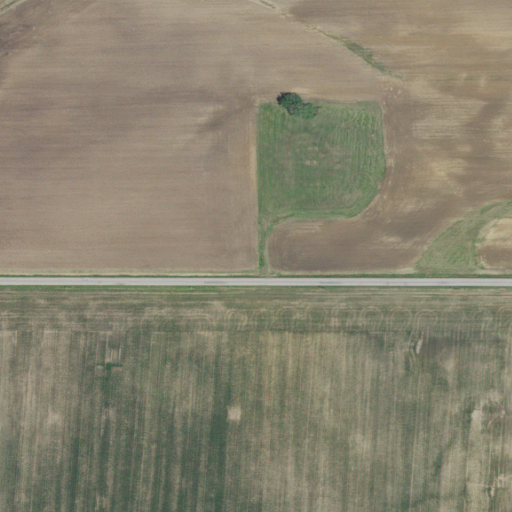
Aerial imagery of mountain in Indiana named Fairplay Mound containing cultivated crops, pasture, open development, low intensity development, and medium intensity development